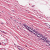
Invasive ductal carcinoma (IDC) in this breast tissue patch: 0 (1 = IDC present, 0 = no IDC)